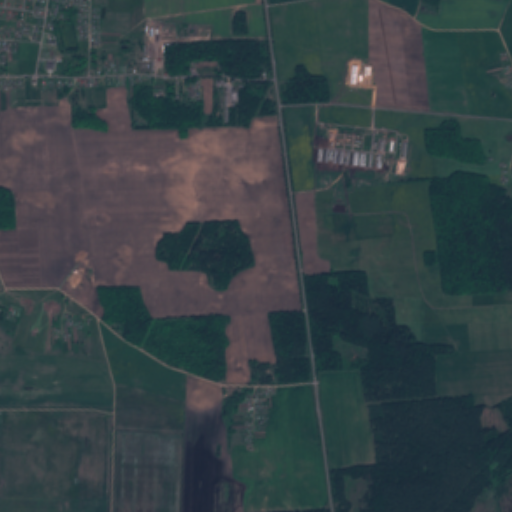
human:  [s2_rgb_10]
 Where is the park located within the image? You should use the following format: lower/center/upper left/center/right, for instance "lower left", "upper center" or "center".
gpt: The park is located in the upper left of the image.
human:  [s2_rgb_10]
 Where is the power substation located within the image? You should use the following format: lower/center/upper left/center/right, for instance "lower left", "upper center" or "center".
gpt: The power substation is located in the upper center of the image.
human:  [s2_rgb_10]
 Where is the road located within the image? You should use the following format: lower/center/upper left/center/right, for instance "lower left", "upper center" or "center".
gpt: There is no road in the image.